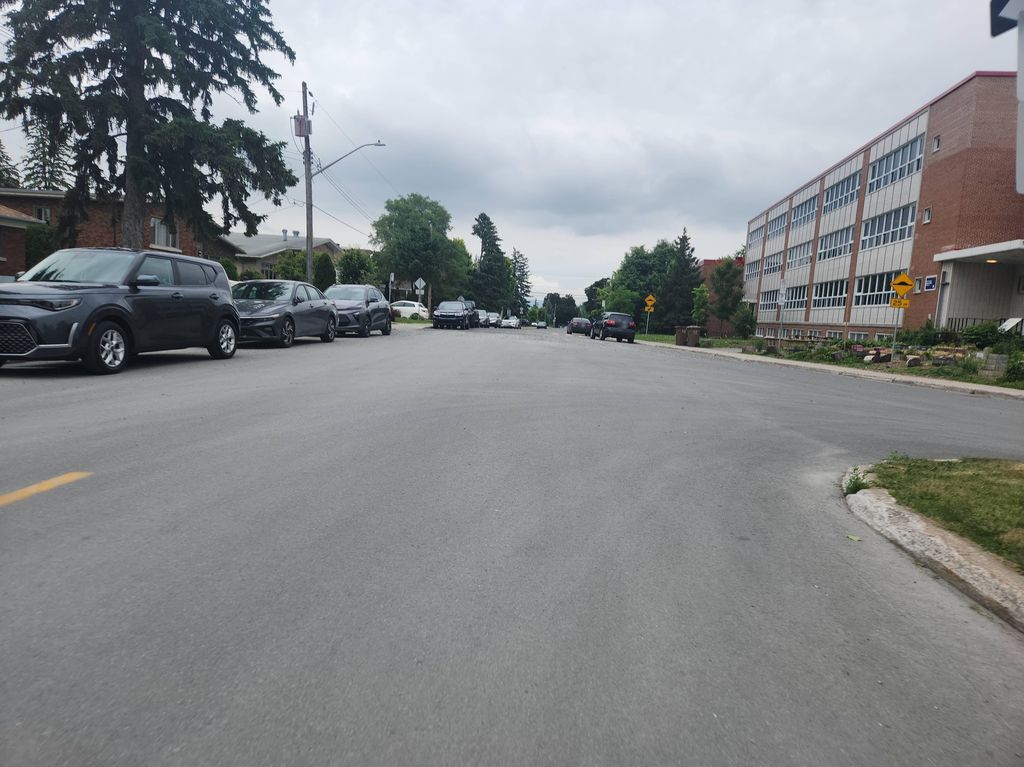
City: montreal